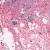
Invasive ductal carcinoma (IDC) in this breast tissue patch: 1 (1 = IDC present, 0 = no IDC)